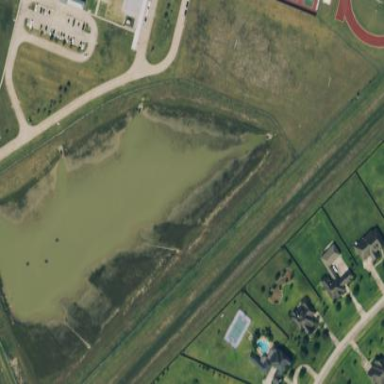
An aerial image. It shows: Detention basin with water.